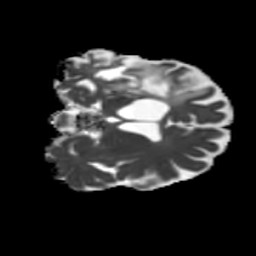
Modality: MD
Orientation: coronal
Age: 74
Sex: female
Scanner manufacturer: siemens
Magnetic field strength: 3 T
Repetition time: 5.25 s
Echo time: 0.08 s